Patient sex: F
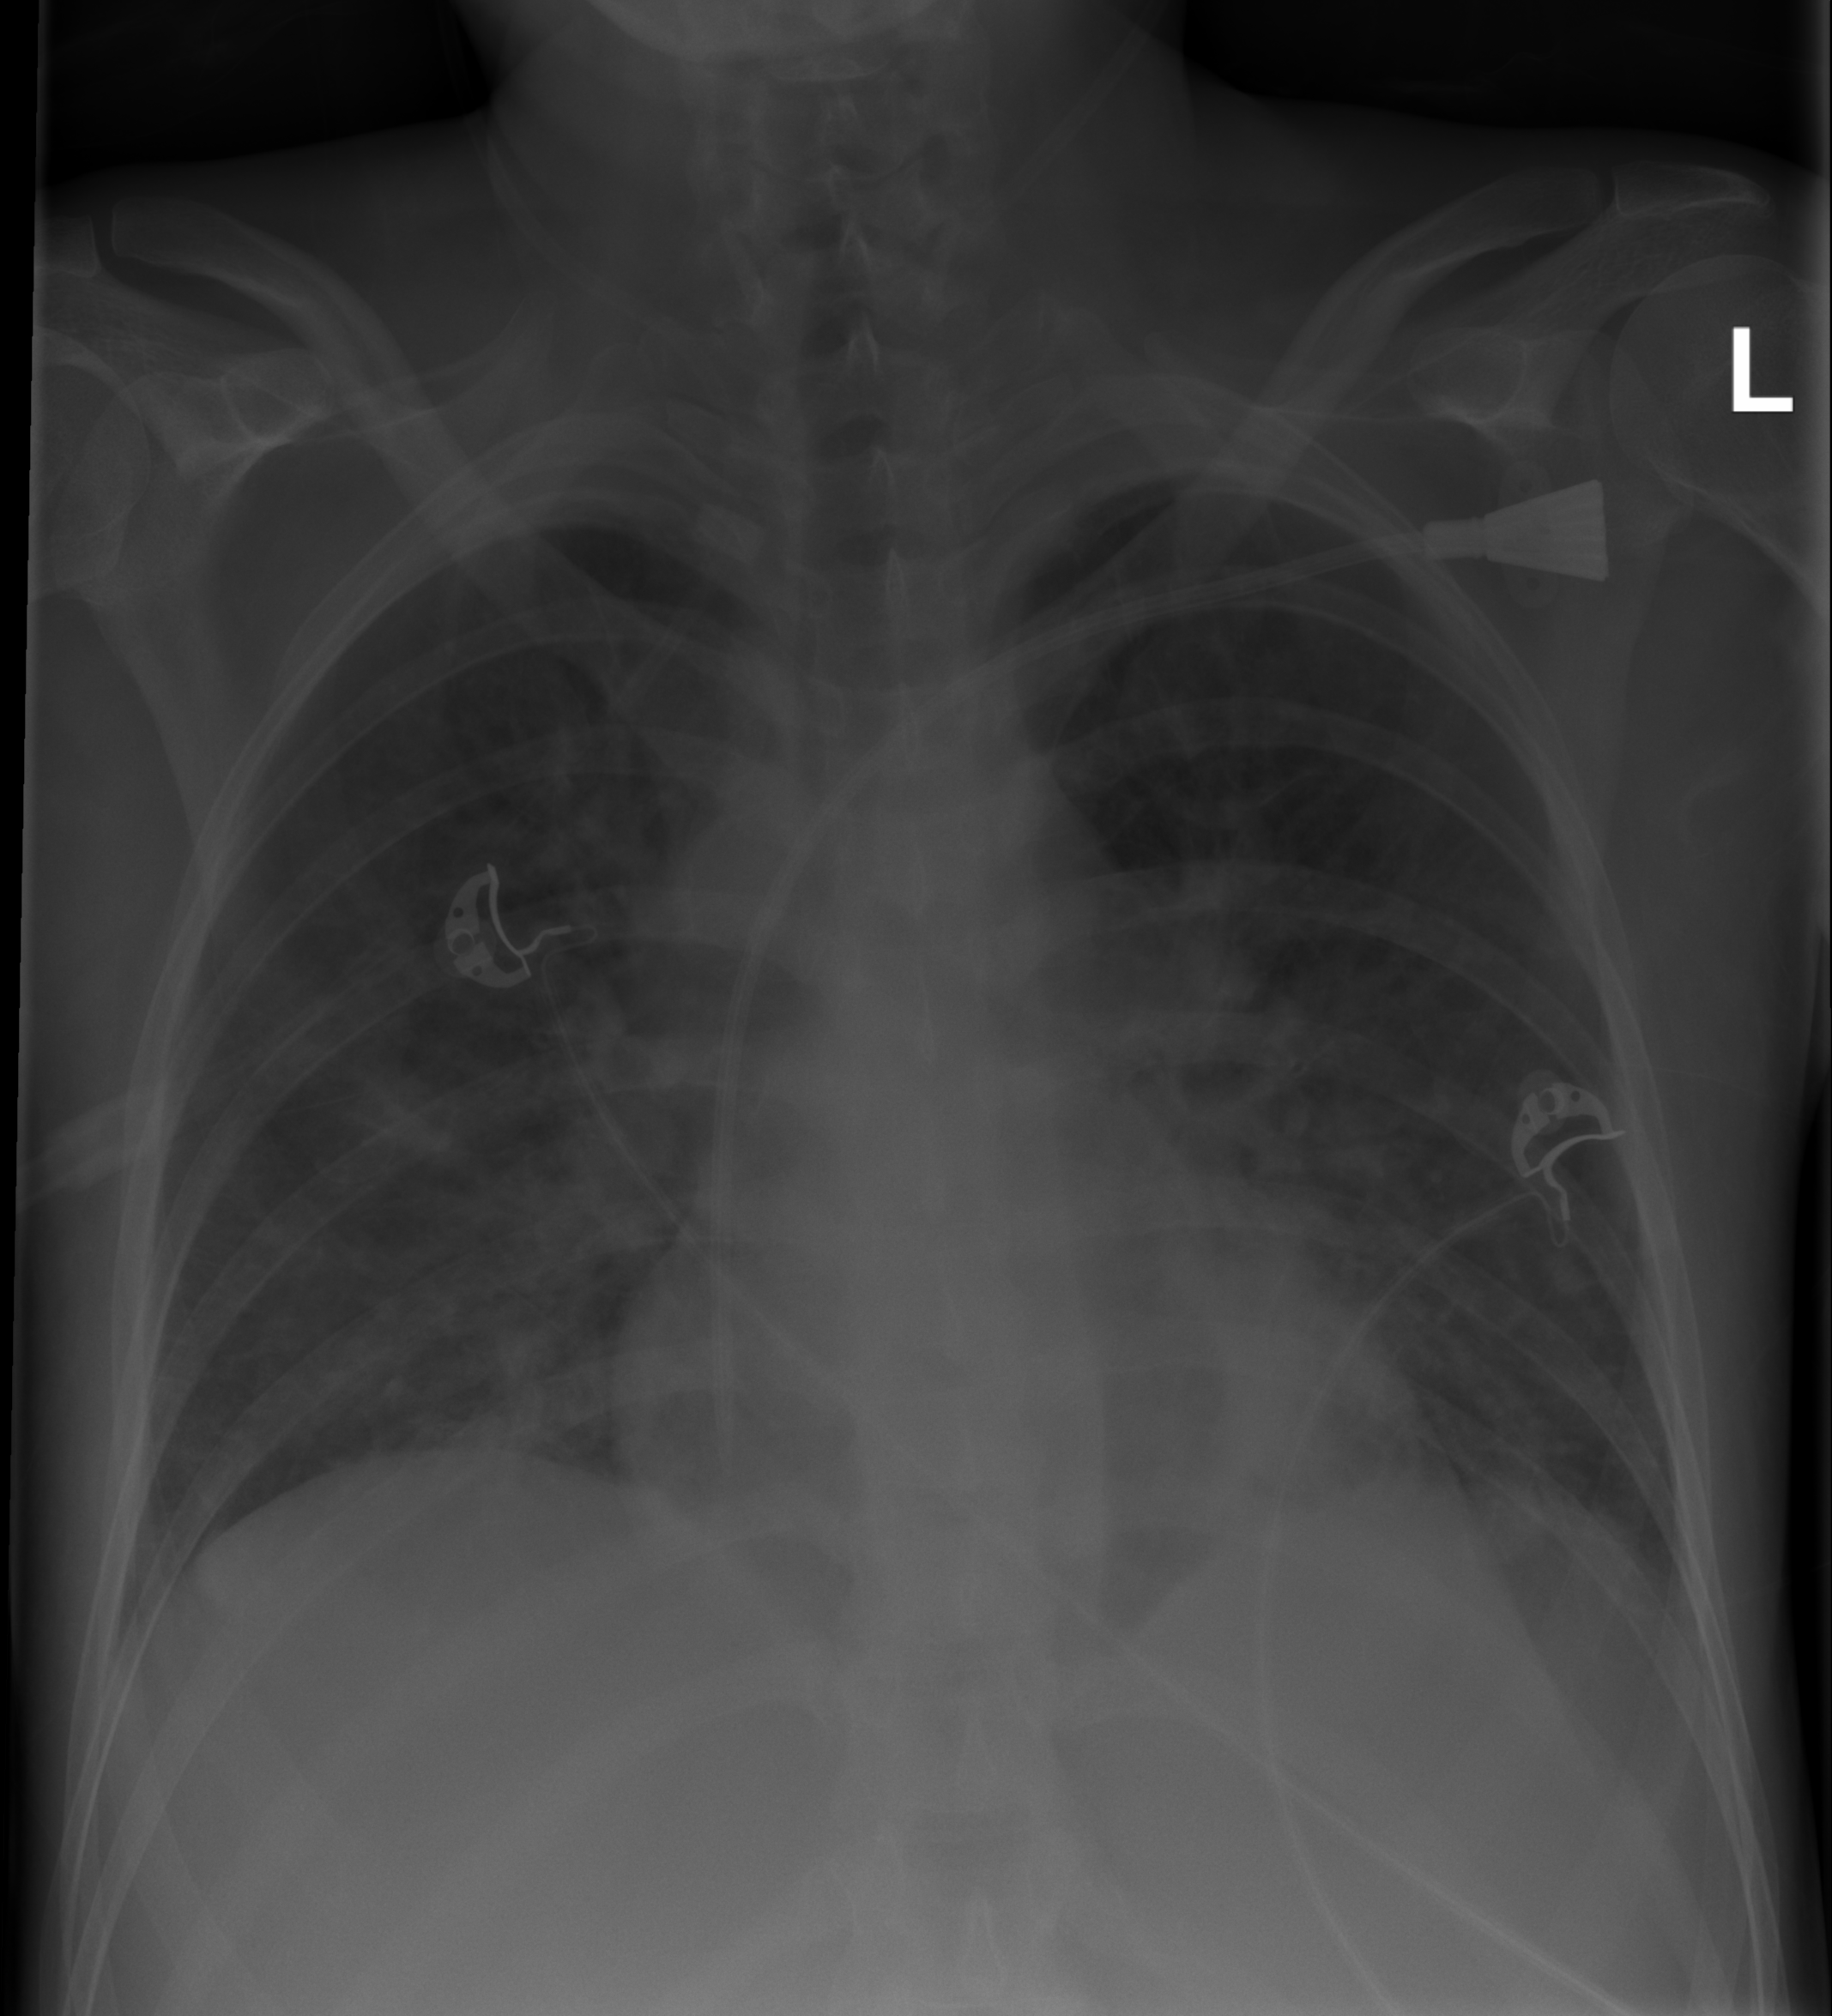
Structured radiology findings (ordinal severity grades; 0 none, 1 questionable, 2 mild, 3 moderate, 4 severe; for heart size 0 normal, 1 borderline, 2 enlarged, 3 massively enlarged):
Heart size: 0
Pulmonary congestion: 0
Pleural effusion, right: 0
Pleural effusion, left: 0
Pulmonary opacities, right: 2
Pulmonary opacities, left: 0
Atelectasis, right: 2
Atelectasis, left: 2